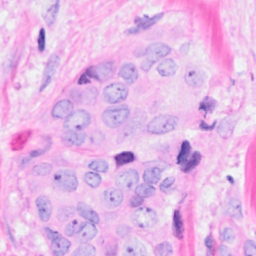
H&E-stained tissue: Breast